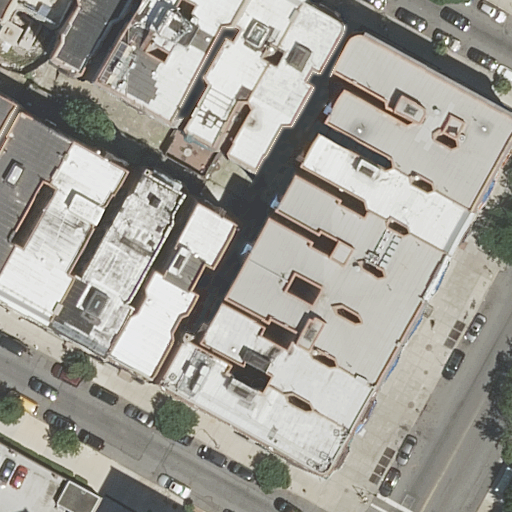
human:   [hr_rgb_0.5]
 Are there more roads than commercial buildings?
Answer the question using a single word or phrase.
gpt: yes

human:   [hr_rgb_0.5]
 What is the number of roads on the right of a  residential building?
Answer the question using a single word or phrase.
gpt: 3

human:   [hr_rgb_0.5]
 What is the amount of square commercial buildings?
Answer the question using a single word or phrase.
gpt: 0

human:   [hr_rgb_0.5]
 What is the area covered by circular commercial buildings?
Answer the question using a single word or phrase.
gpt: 0m2

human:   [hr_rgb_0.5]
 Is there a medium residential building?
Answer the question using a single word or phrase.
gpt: yes

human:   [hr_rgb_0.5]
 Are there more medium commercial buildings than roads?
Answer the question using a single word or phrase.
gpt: no

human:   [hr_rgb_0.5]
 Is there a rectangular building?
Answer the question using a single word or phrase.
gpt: yes

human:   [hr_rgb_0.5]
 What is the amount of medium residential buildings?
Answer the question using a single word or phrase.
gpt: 14

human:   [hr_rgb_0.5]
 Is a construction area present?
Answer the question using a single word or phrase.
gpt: no

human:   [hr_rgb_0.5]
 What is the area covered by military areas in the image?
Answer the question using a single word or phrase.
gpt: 0m2

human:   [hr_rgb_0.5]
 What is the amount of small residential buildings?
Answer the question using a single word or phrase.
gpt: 3

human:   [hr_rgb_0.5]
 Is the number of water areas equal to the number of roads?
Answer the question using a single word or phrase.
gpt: no

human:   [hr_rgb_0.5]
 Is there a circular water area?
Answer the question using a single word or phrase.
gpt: no

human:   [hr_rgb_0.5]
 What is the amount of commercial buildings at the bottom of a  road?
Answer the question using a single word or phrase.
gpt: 0

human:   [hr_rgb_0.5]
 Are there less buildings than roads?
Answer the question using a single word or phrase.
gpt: no

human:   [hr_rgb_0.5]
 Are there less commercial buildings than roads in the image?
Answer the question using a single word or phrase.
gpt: yes

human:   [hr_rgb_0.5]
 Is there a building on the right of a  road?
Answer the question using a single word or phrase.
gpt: yes

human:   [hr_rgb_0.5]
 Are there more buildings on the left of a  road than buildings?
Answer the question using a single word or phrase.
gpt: no

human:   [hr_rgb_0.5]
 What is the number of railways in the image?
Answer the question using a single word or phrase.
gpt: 0

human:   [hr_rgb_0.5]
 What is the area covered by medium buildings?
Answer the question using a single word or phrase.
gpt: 4058m2

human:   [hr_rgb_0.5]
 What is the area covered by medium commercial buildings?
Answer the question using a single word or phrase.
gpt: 0m2

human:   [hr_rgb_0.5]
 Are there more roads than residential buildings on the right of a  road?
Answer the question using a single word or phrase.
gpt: no

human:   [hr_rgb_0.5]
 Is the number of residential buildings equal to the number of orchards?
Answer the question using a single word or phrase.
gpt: no

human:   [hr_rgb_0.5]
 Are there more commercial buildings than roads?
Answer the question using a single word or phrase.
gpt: no

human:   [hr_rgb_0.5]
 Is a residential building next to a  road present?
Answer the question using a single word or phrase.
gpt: yes

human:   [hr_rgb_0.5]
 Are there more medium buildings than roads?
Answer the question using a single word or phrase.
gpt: yes

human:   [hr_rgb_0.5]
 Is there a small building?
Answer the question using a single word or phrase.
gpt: yes

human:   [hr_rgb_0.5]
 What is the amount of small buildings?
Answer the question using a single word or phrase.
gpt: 3

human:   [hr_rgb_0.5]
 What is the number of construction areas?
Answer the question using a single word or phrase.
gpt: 0

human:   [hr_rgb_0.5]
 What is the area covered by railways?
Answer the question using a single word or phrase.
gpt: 0m2

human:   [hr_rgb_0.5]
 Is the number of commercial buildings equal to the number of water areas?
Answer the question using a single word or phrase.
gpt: yes

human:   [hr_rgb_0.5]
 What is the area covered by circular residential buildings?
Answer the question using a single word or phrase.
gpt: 0m2

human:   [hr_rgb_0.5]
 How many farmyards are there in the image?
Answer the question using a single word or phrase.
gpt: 0

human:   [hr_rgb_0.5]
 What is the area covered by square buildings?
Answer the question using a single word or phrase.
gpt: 0m2

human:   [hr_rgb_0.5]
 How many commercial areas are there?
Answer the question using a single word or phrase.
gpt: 0

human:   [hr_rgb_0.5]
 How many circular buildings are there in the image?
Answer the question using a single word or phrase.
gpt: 0